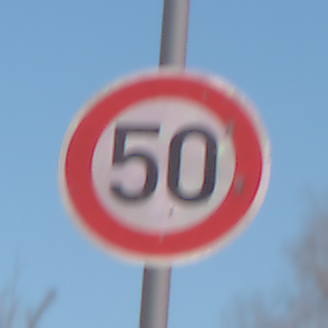
Verkehrszeichen: Geschwindigkeit50
Umgebung: Outdoor, Suburban
Tageszeit: MorningAfternoon
Wetter: PartlyCloudy
Licht: Natural
Jahreszeit: NotSpecified
Kontrast: HighContrast